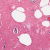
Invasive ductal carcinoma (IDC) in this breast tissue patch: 0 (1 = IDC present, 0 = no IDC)